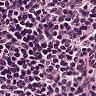
Metastatic tissue present: no